Question: I want to make background image under the navigation hamburger icon like Freelancer app

I tried that code but the image appears right of the title text
'''
<android.support.v7.widget.Toolbar
android:id="@+id/appBar"
android:layout_width="match_parent"
android:layout_height="wrap_content"
android:background="@color/colorPrimary"
android:minHeight="?attr/actionBarSize"
app:theme="@style/ThemeOverlay.AppCompat.Dark.ActionBar">
<ImageView
android:layout_width="wrap_content"
android:layout_height="wrap_content"
android:contentDescription="@string/tb_ic"
android:scaleType="center"
android:src="@drawable/ic_toolbar_img" />
</android.support.v7.widget.Toolbar>
'''
How to achieve that?
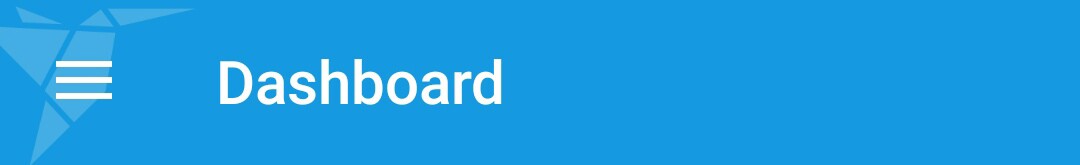
Answer: You may try using a layer-list drawable as your background, by setting the following in your toolbar: 'android:background="@drawable/toolbar_background"'
and adding the following drawable -
'''
<?xml version="1.0" encoding="utf-8"?>
<layer-list xmlns:android="http://schemas.android.com/apk/res/android">
<item>
<shape android:shape="rectangle">
<solid android:color="@color/colorPrimary"/>
</shape>
</item>
<item android:top="1dp" android:left="1dp">
<bitmap
android:src="@drawable/ic_toolbar_img"
android:gravity="top|left" />
</item>
</layer-list>
'''